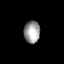
Tissue: skin
Cell type: Epithelial cells
Senescence score: 0.2852
Nuclear area (px): 345
Mean DAPI intensity: 156.867